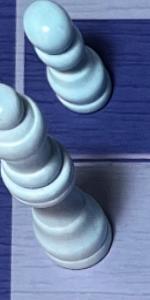
Label: Queen_White